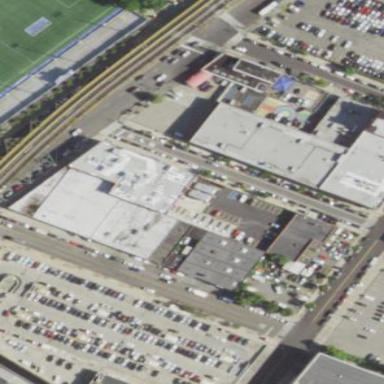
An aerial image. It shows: Multi-storey parking facility.